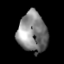
Tissue: lung
Cell type: Epithelial cells
Senescence score: 0.1703
Nuclear area (px): 1147
Mean DAPI intensity: 132.757